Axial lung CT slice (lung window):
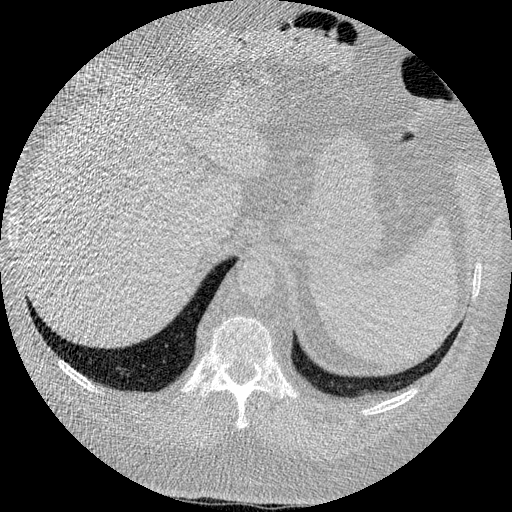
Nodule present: no